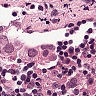
Metastatic tissue present: yes